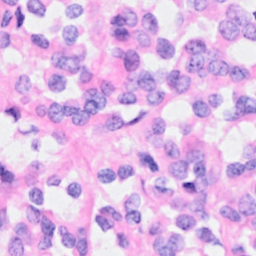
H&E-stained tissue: Breast